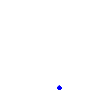
Particle: pion